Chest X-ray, AP view. Patient: 57 years old, sex M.
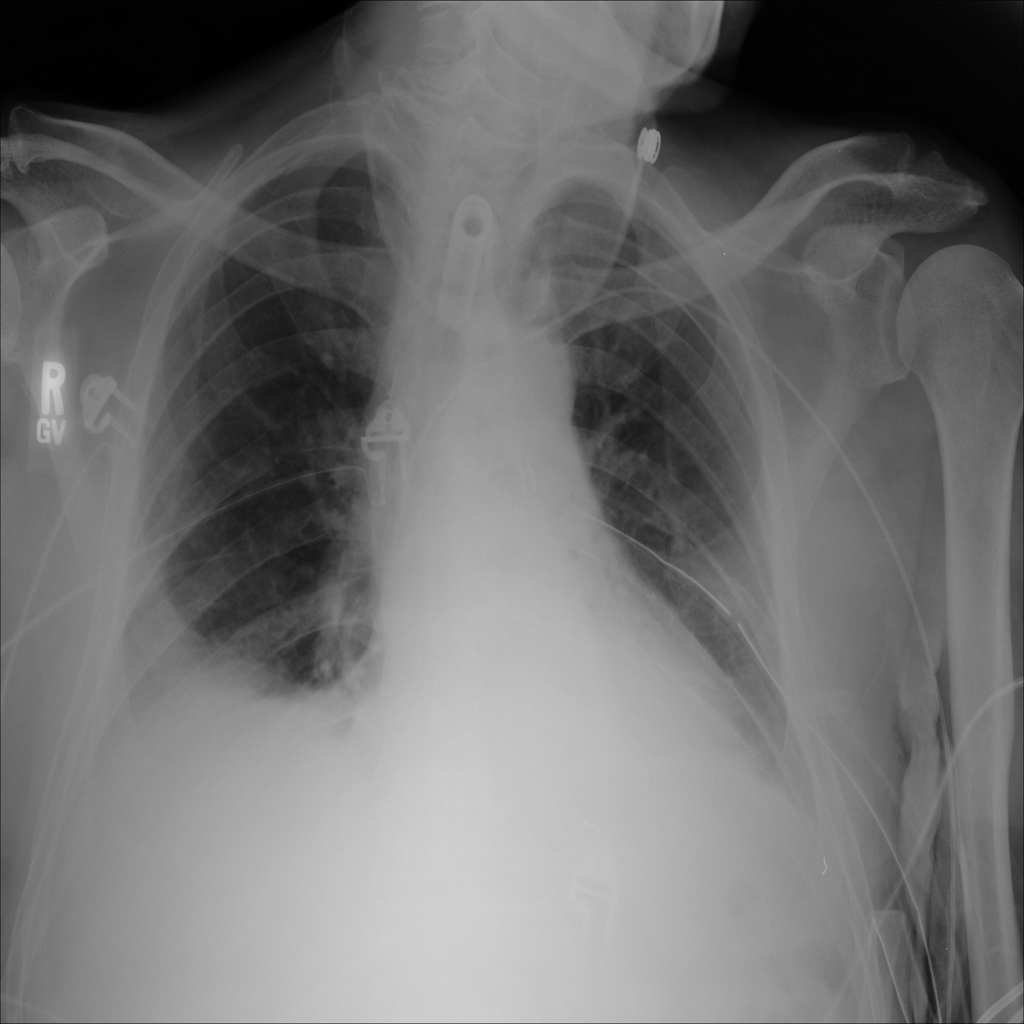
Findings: Atelectasis